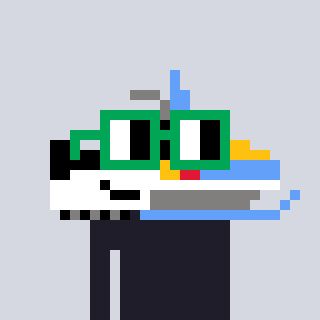
a pixel art character with square green glasses, a snowmobile-shaped head and a grayscale-colored body on a cool background